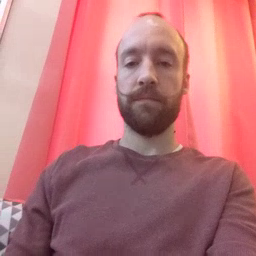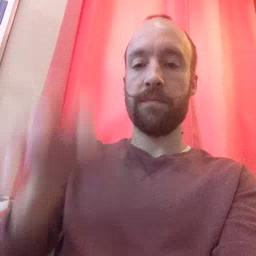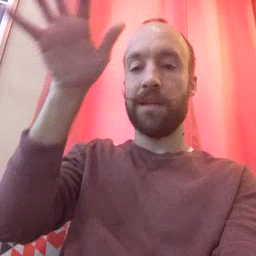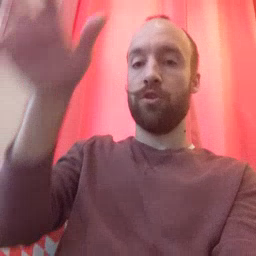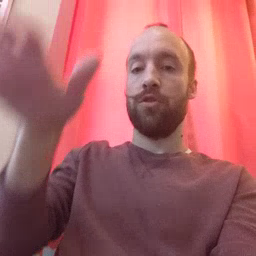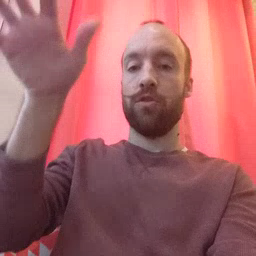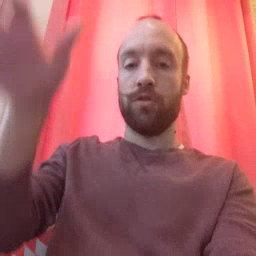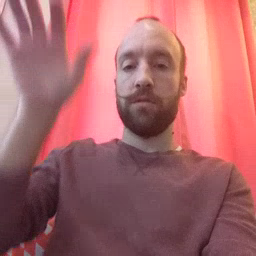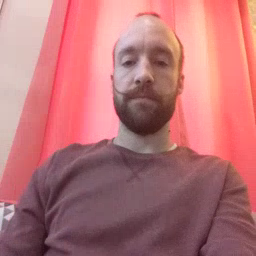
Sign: alligator